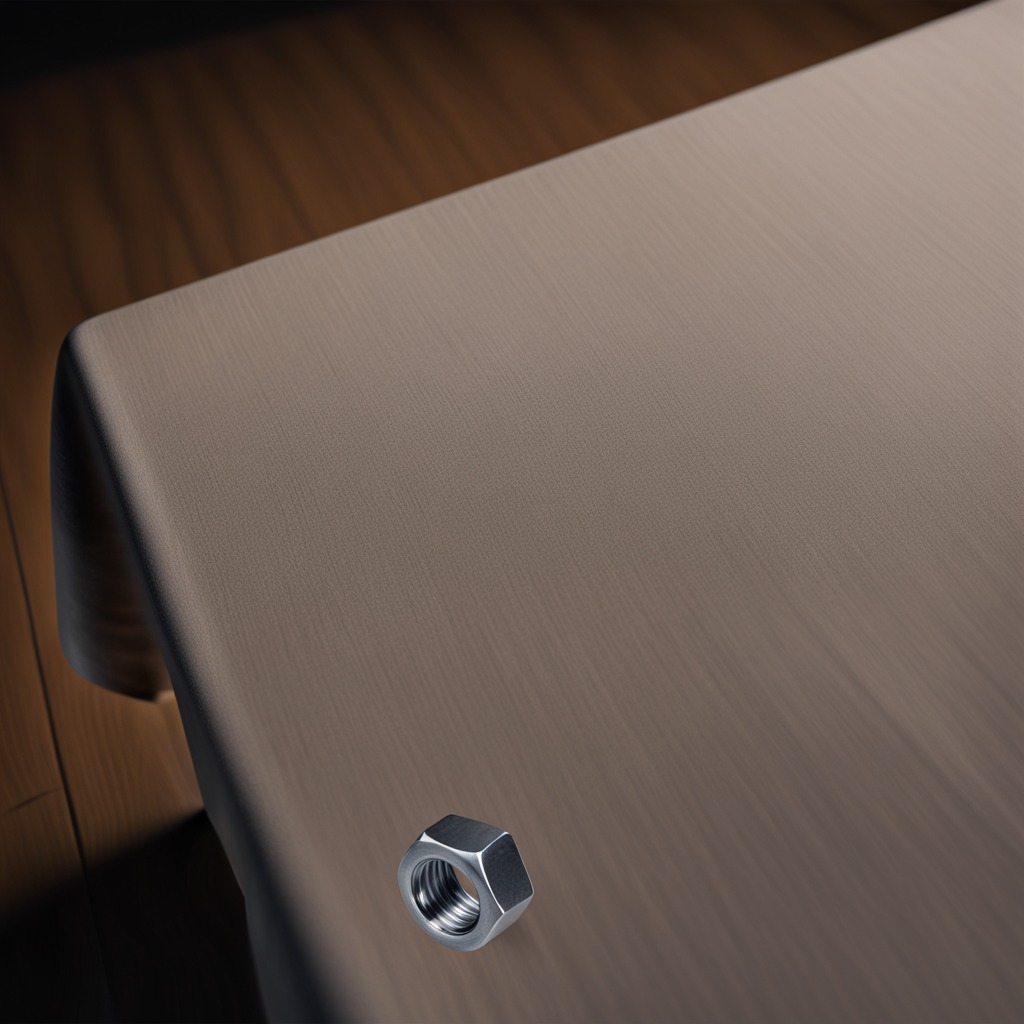
A metal nut is lying on the wooden table.